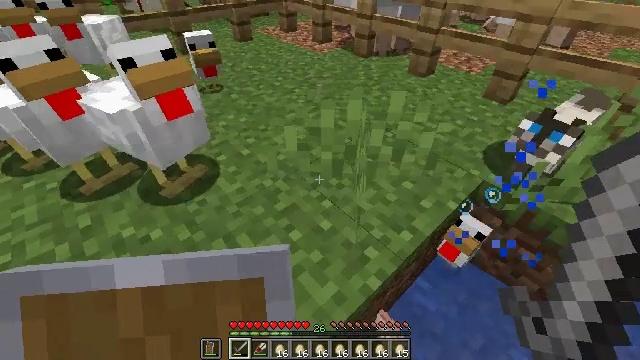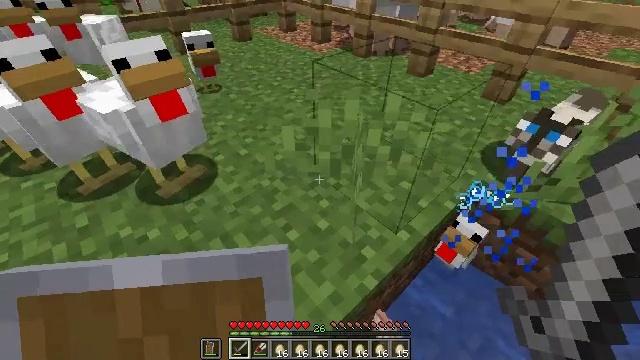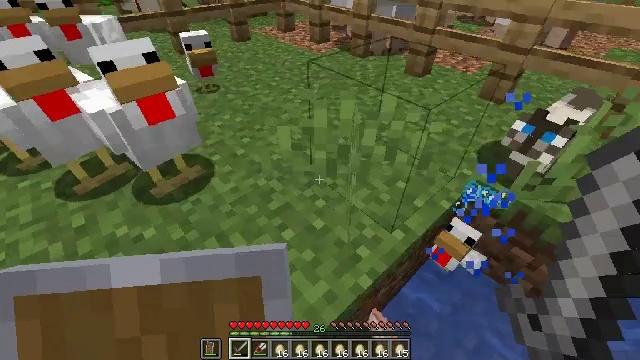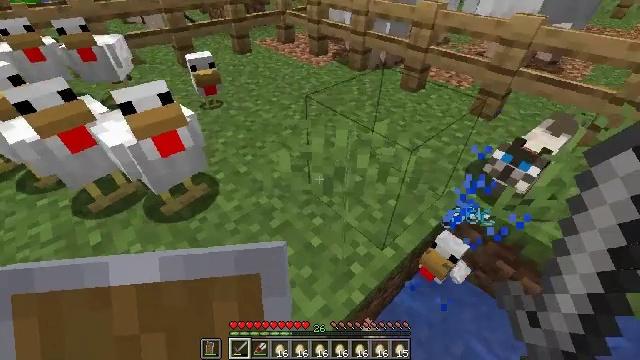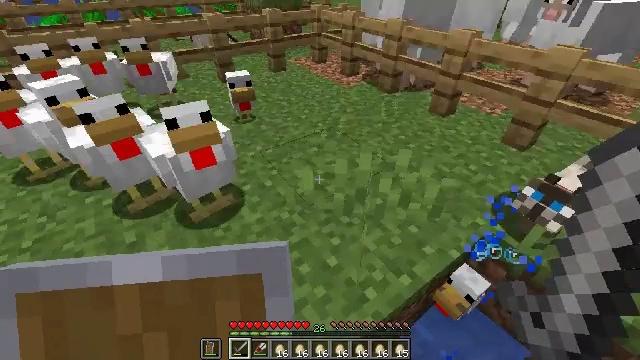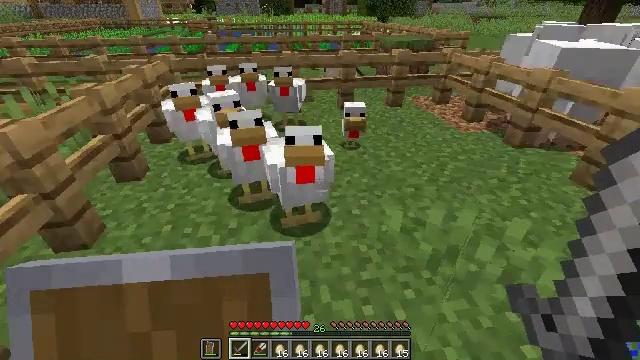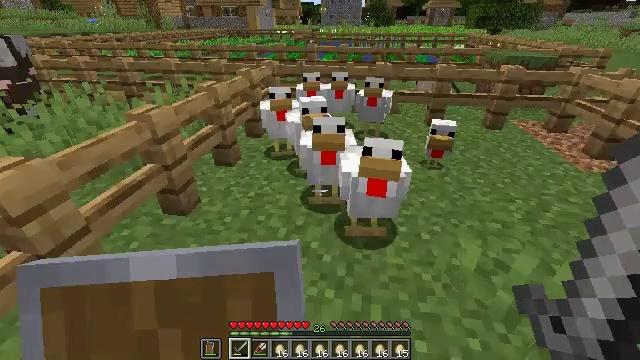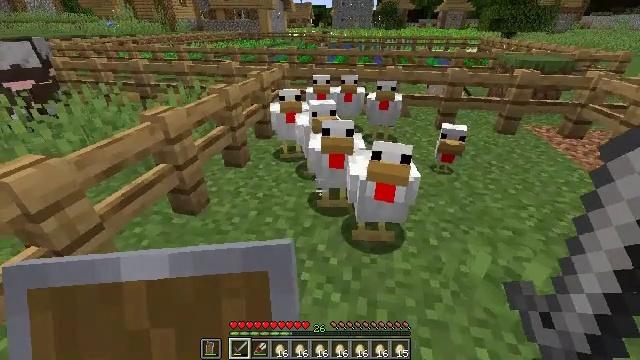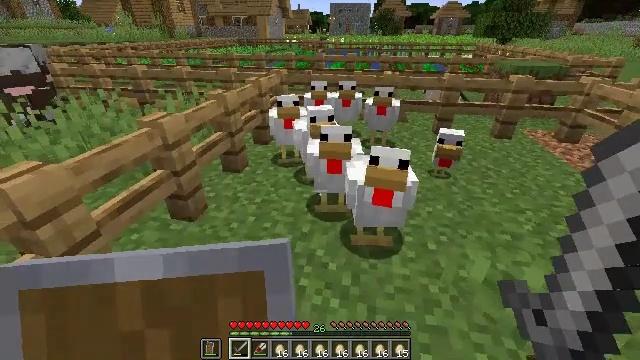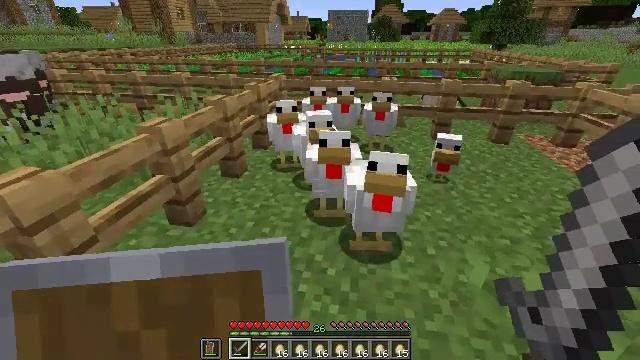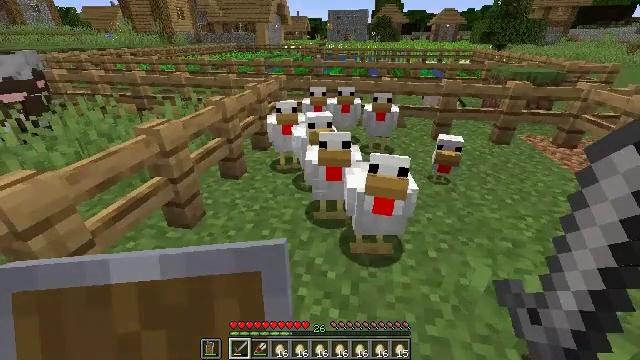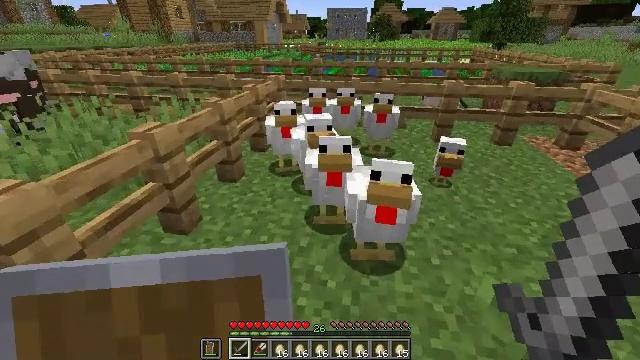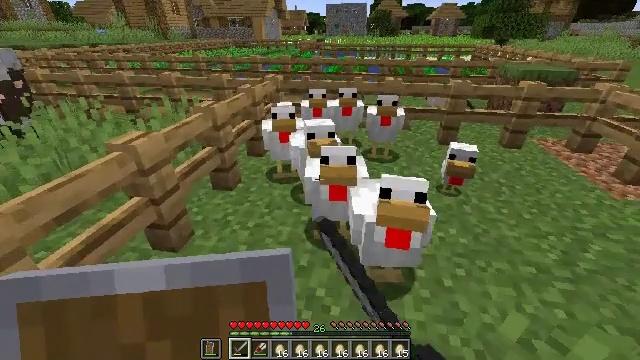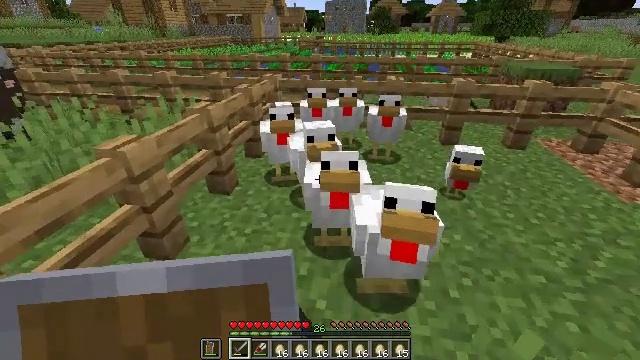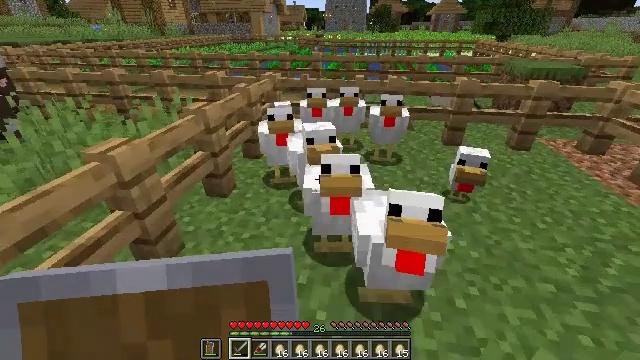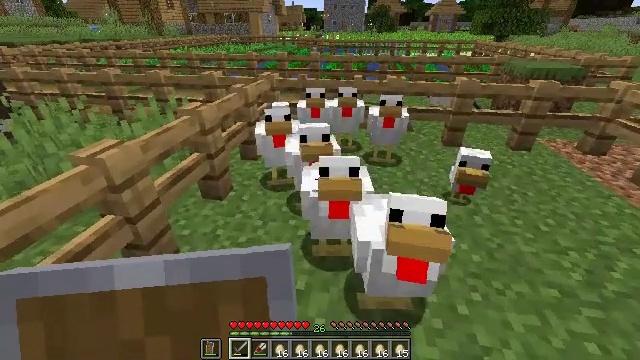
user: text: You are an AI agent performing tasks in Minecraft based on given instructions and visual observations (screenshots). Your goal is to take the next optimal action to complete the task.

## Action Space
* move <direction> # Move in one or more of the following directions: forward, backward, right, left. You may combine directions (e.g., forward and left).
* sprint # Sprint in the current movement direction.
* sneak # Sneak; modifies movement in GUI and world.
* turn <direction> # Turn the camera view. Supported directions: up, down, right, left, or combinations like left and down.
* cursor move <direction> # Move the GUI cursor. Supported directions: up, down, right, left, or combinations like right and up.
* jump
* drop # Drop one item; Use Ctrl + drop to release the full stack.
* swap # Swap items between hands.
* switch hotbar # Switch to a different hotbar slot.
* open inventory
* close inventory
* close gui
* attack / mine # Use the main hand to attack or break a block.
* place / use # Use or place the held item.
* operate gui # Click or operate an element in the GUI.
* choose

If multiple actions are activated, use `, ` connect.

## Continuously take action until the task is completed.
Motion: motion action
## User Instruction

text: Combat the chicken.
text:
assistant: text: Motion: no_op
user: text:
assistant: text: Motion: no_op
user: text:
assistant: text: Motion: no_op
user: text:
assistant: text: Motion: turn left and up
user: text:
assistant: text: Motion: turn left and up
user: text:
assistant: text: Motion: turn left and up
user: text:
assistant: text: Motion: turn left
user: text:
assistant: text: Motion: turn up
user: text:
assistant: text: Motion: turn up
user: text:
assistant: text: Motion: move forward
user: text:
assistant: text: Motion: move forward, attack / mine
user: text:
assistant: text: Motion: move forward, attack / mine
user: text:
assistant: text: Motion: attack / mine
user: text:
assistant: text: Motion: attack / mine
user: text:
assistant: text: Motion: no_op
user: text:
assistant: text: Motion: no_op
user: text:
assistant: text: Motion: no_op
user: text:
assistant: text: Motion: no_op
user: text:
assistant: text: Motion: no_op
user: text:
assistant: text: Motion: move forward
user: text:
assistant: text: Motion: move forward
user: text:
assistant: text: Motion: move forward and move right
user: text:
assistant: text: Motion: move forward and move right, turn left
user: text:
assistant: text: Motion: move forward and move right, turn left
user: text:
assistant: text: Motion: move right, turn left
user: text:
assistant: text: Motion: turn left
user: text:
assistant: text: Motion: turn left
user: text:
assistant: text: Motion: turn left
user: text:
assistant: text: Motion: no_op
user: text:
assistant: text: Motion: no_op